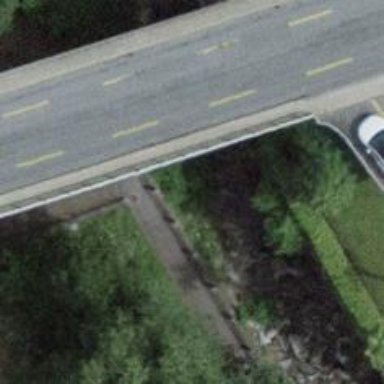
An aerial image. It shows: Set of steps on the road.